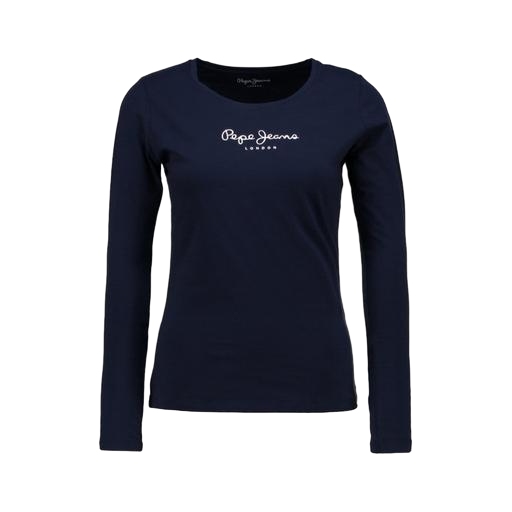
blue iconic women's long-sleeved t-shirt, blue women's long-sleeve t-shirt, logo-embroidered top, white background